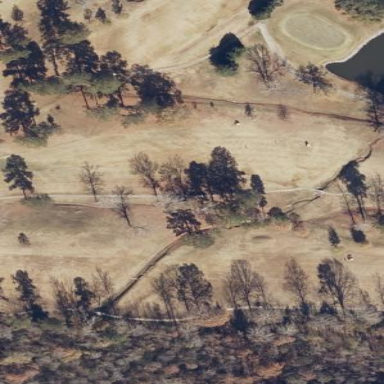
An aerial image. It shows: Water hazard in golf course. The hazard is natural water feature.